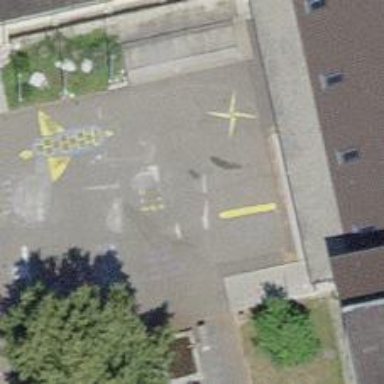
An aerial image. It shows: School.